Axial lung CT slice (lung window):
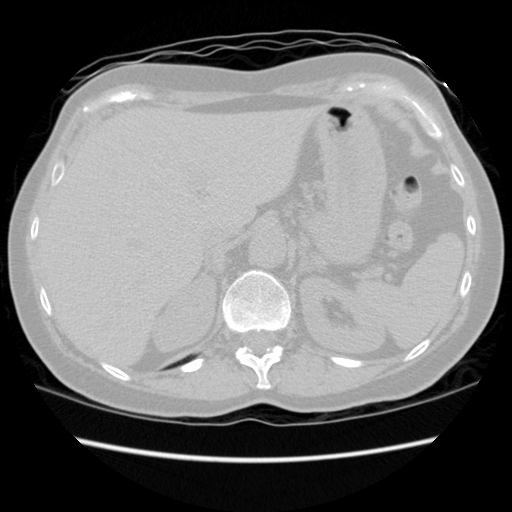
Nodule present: no